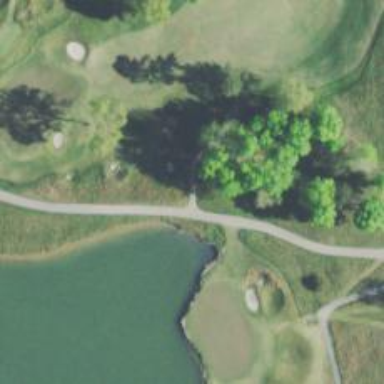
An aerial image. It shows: Service road used as golf cart path.